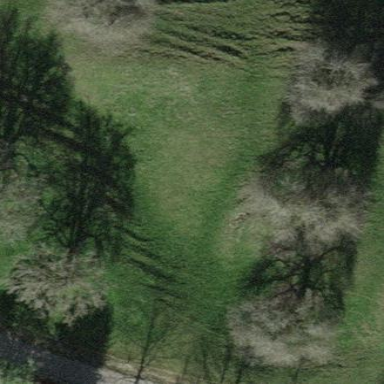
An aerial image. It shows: Orchard.